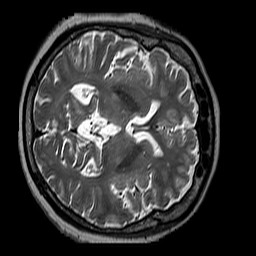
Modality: T2w
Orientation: axial
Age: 72
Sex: female
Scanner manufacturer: siemens
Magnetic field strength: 3 T
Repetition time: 3.2 s
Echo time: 0.212 s